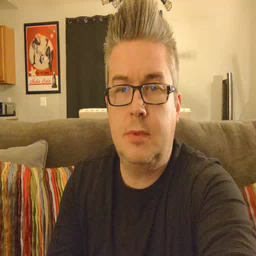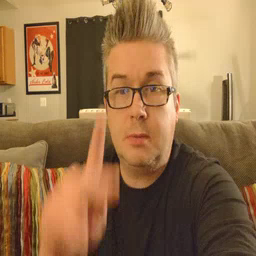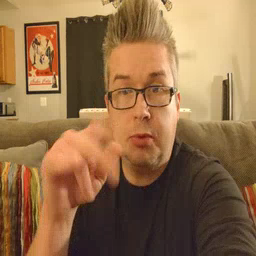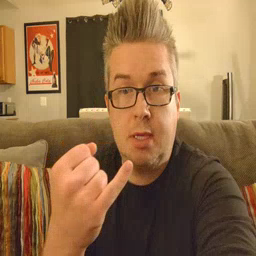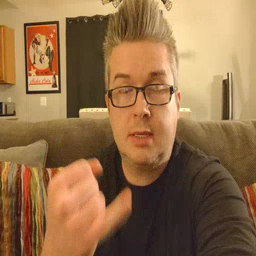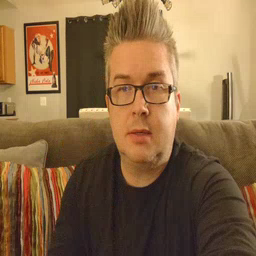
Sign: pajamas